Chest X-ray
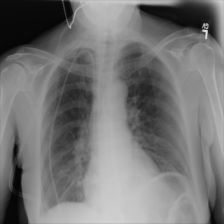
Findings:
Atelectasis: negative
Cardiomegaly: negative
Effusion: negative
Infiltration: negative
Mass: negative
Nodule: negative
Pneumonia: negative
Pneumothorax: negative
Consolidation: negative
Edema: negative
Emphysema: negative
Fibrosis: negative
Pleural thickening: negative
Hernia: negative